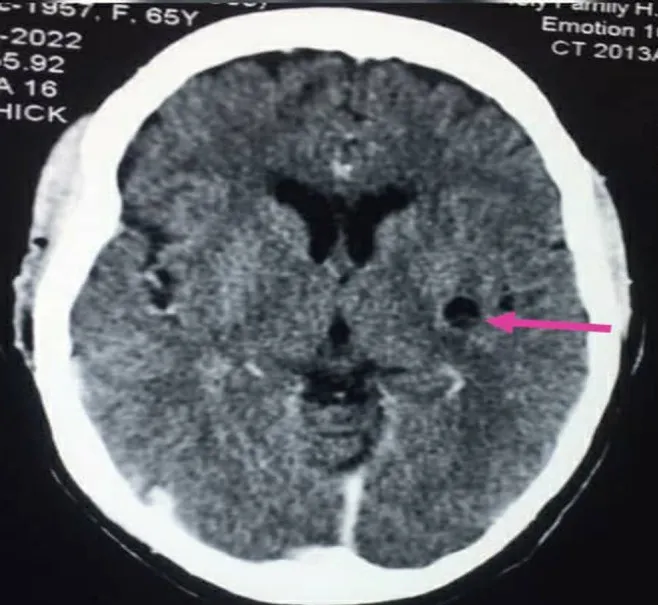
Contrast enhanced axial computed tomography (CT) scan image of the brain showing cyst with scolex in the left insular cortex.
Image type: radiology (ct)